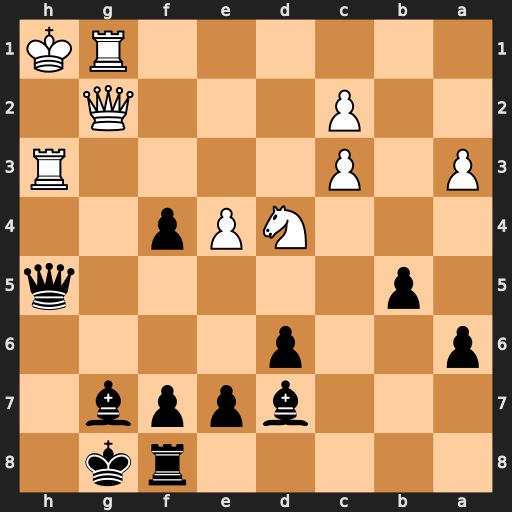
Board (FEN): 5rk1/3bppb1/p2p4/1p5q/3NPp2/P1P4R/2P3Q1/6RK
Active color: b
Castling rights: -
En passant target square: -
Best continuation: Qxh3+ Qxh3 Bxh3